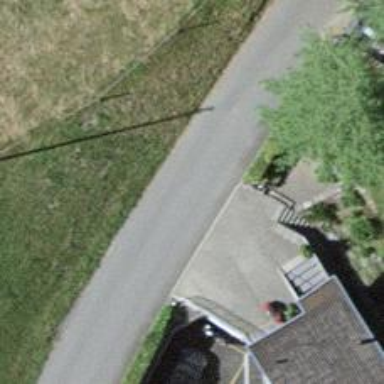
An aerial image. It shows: Driveway leading to service road.